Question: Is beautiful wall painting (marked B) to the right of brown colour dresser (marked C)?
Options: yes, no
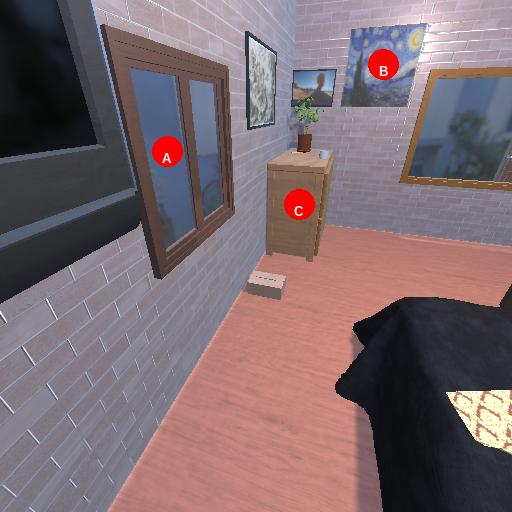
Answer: yes